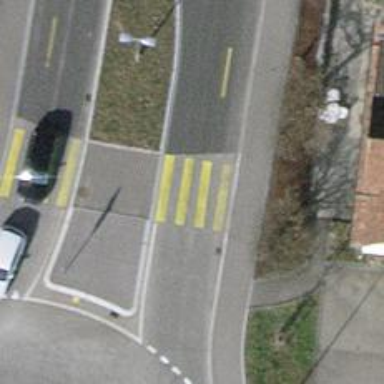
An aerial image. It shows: Uncontrolled zebra crossing on the road.